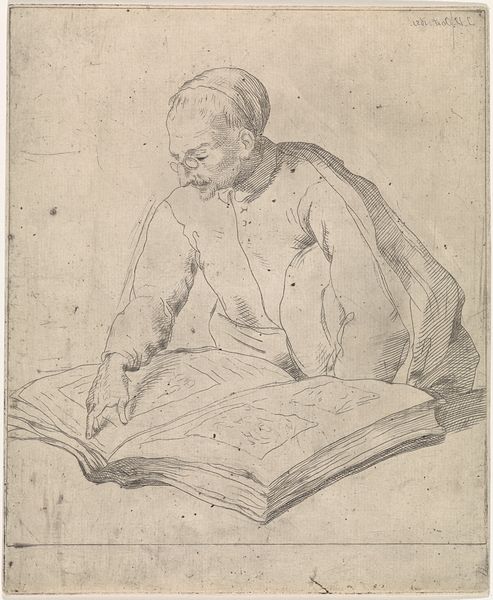
Titel: Portret van de verzamelaar Sebastiano Resta
Künstler: Jacob van (I) Oost
Standort: Amsterdam
Institution: Rijksmuseum
Schlagwörter: hand, mann, schatten, umhang, hut, skizze, tisch, zeichnung, hochformat, alt, bart, hemd, jacke, kappe, mütze, schnurrbart, signatur, vergilbt, zeigefinger, lesen, zeigen, buch, druck, schraffur, radierung, stich, brille, bleistift, spiegelverkehrt, kneifer, mönch, gelehrter, monokel, kaltnadel, bch, zeigt, deutet, kinese